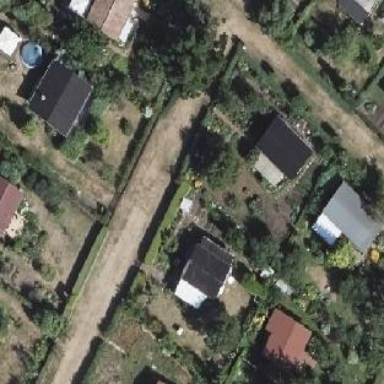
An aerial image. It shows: Plot within allotments.